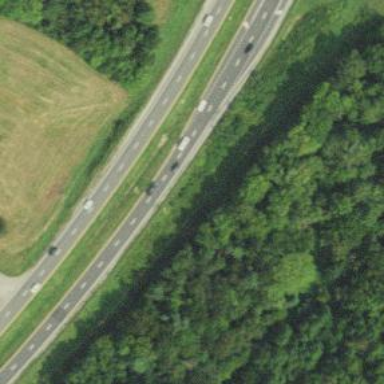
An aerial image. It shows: This image shows trunk highway that functions as expressway.